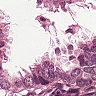
Metastatic tissue present: yes